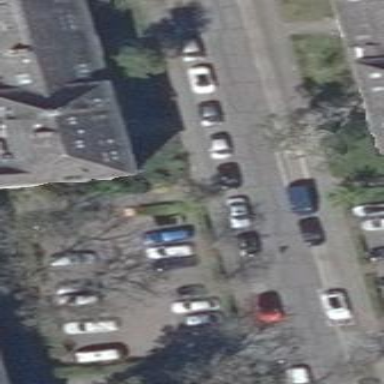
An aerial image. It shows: Parking area with surface.